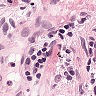
Metastatic tissue present: no